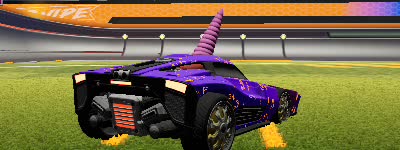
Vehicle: breakout